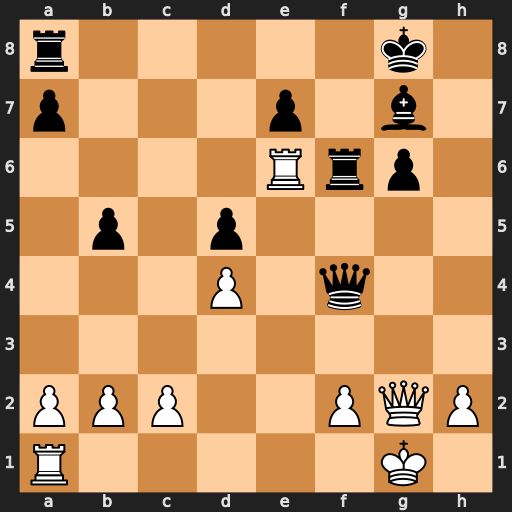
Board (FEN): r5k1/p3p1b1/4Rrp1/1p1p4/3P1q2/8/PPP2PQP/R5K1
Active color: w
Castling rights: -
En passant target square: -
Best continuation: Rxf6 Bxf6 Qxd5+ Kg7 Qxa8